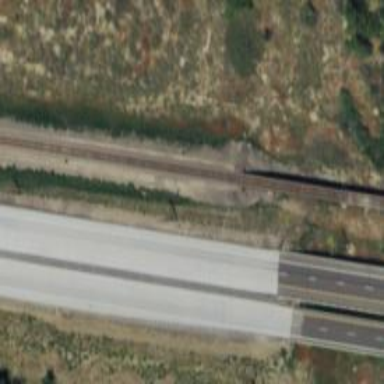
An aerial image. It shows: Trunk highway with asphalt surface and grade 1 track type.